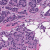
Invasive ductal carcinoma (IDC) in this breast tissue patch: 1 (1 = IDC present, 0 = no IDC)